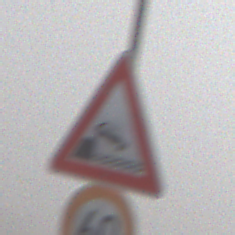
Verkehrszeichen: Ufer
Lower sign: Geschwindigkeit60
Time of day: MorningAfternoon
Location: Outdoor (Nature)
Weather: PartlyCloudy
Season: NotSpecified
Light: Natural